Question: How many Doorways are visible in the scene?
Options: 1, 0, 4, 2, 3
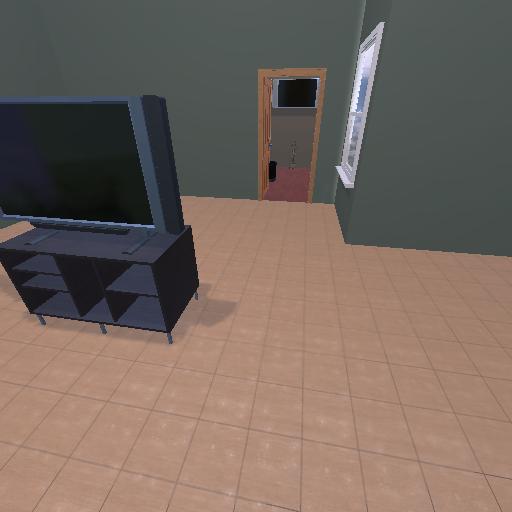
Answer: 1